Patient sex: M
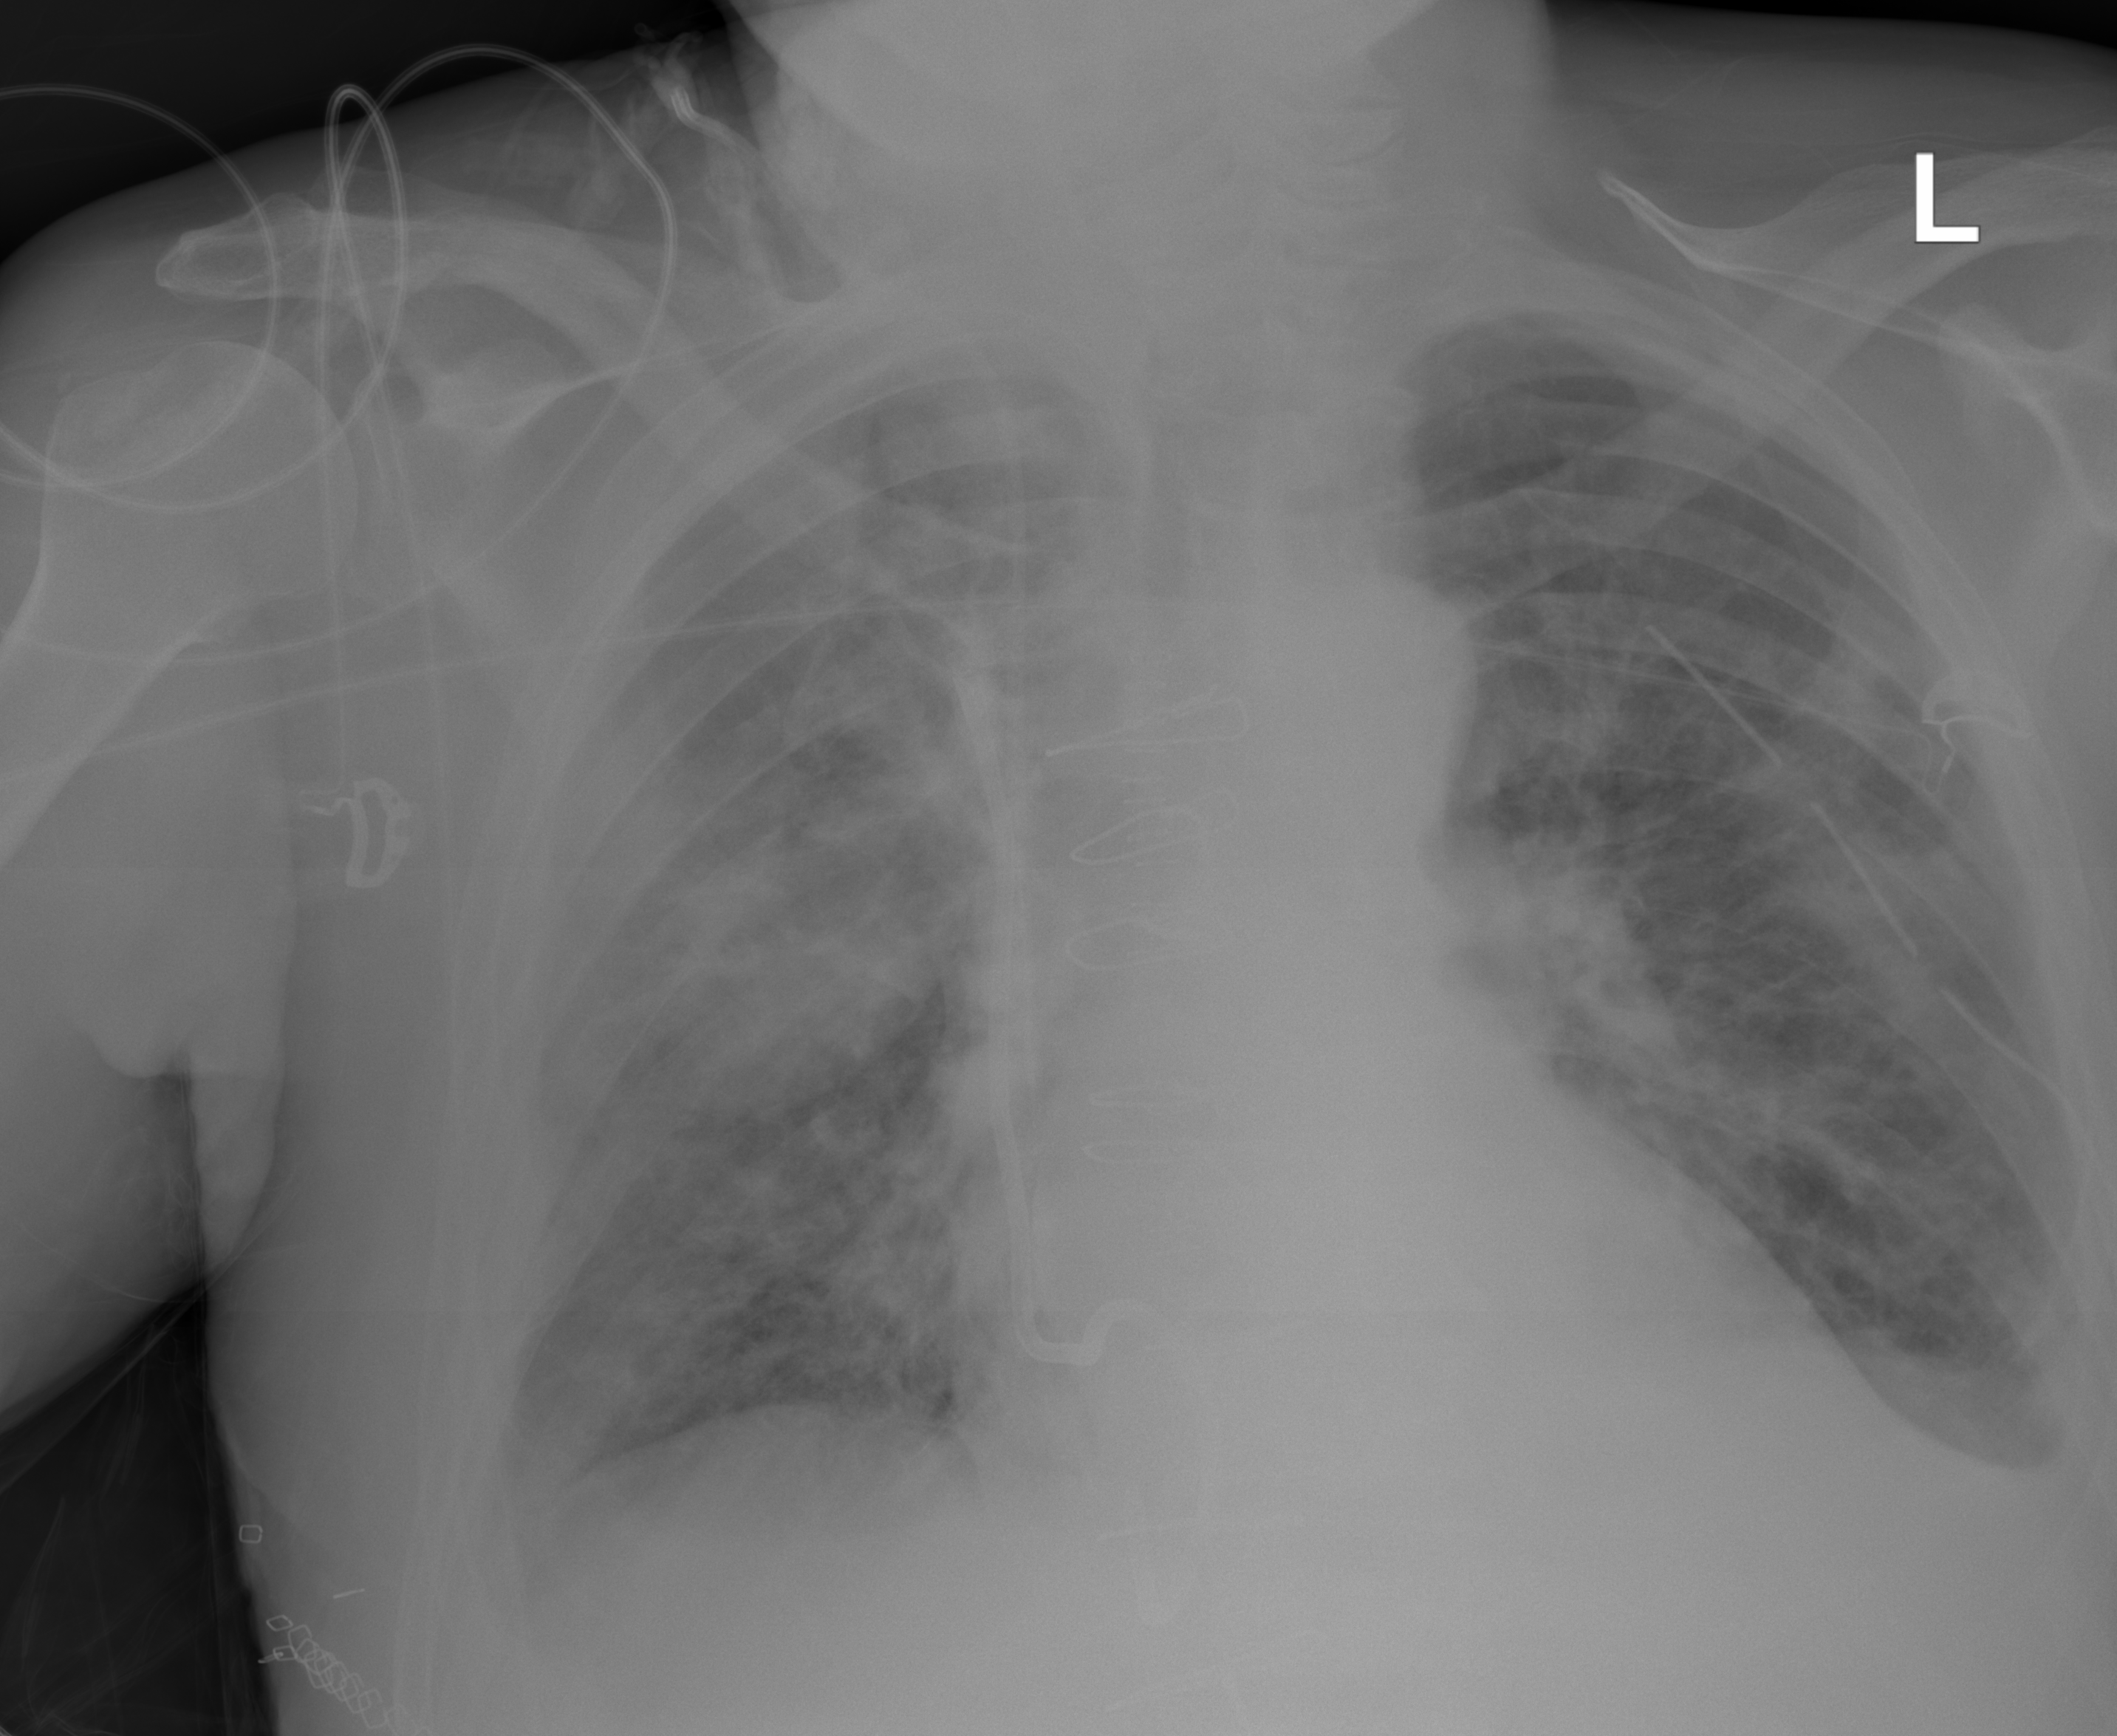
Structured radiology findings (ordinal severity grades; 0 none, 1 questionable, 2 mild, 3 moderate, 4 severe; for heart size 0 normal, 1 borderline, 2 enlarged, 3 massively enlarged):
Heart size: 1
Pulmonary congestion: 1
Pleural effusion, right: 2
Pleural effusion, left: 2
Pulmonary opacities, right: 2
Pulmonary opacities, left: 2
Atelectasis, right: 2
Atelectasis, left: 2